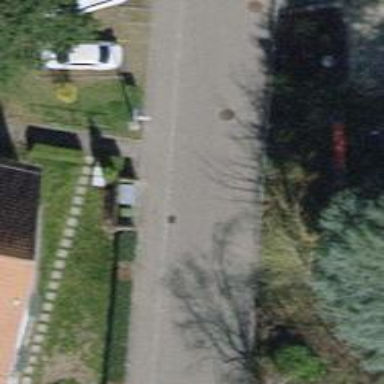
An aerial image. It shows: Sidewalk along the footway.